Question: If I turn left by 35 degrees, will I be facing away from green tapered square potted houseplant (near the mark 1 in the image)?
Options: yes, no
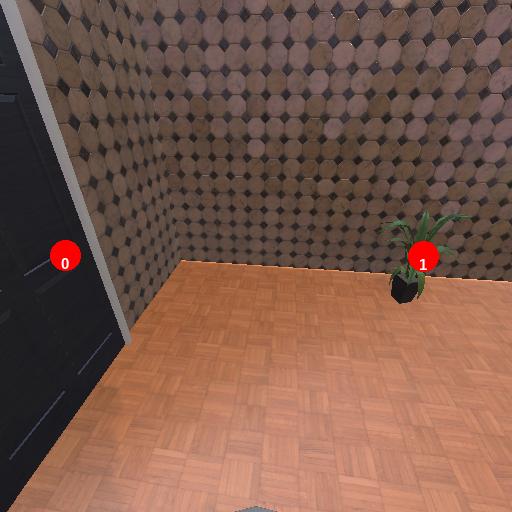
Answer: yes